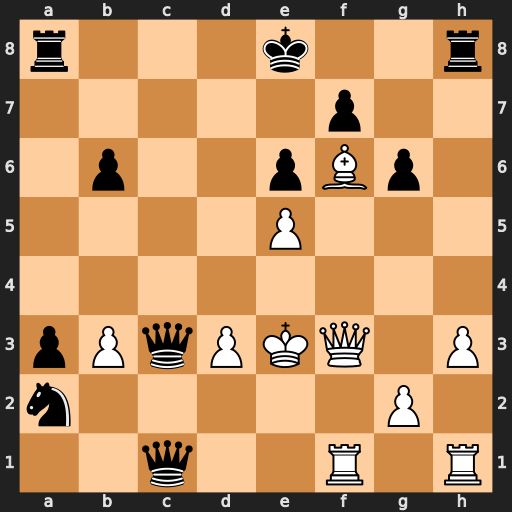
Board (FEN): r3k2r/5p2/1p2pBp1/4P3/8/pPqPKQ1P/n5P1/2q2R1R
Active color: w
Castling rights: kq
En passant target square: -
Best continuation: Rxc1 O-O Rxc3